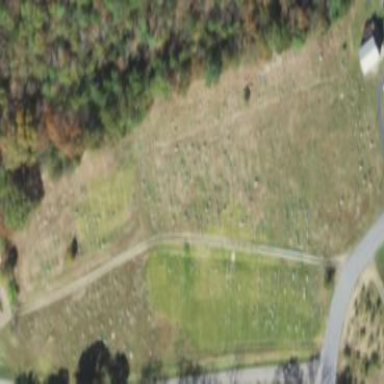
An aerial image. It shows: Cemetery.